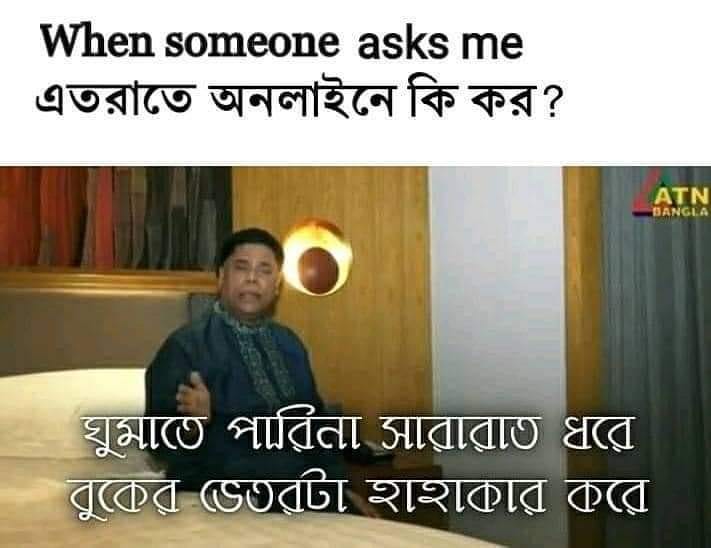
Text: এতরাতে অনলাইনে কি কর? ঘুমাতে পারিনা সারারাত ধরে বুকের ভেতরটা হাহাকার করে
Label: Non Hate